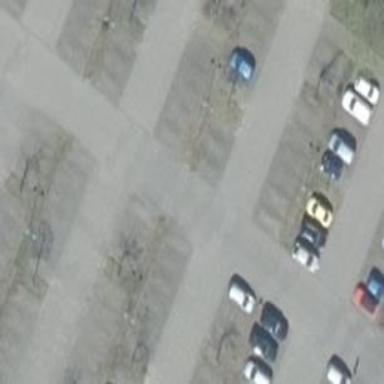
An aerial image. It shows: Parking aisle designated as service road.